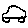
Label: car